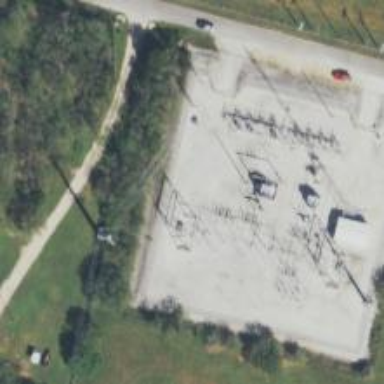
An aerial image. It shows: Power tower.